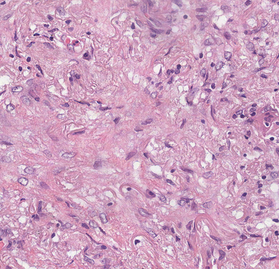
Tumor epithelial tissue: no
Tumor-associated stroma tissue: yes
Normal tissue: no